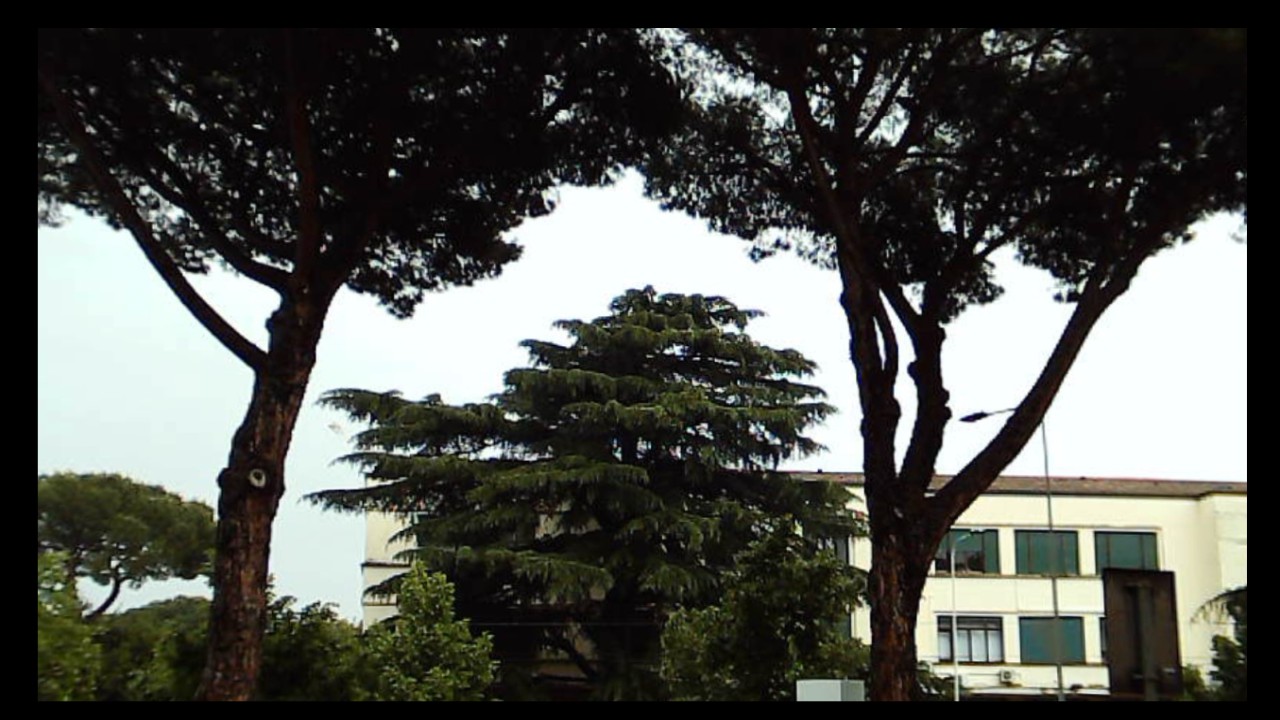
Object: DarwinFPV cineape20